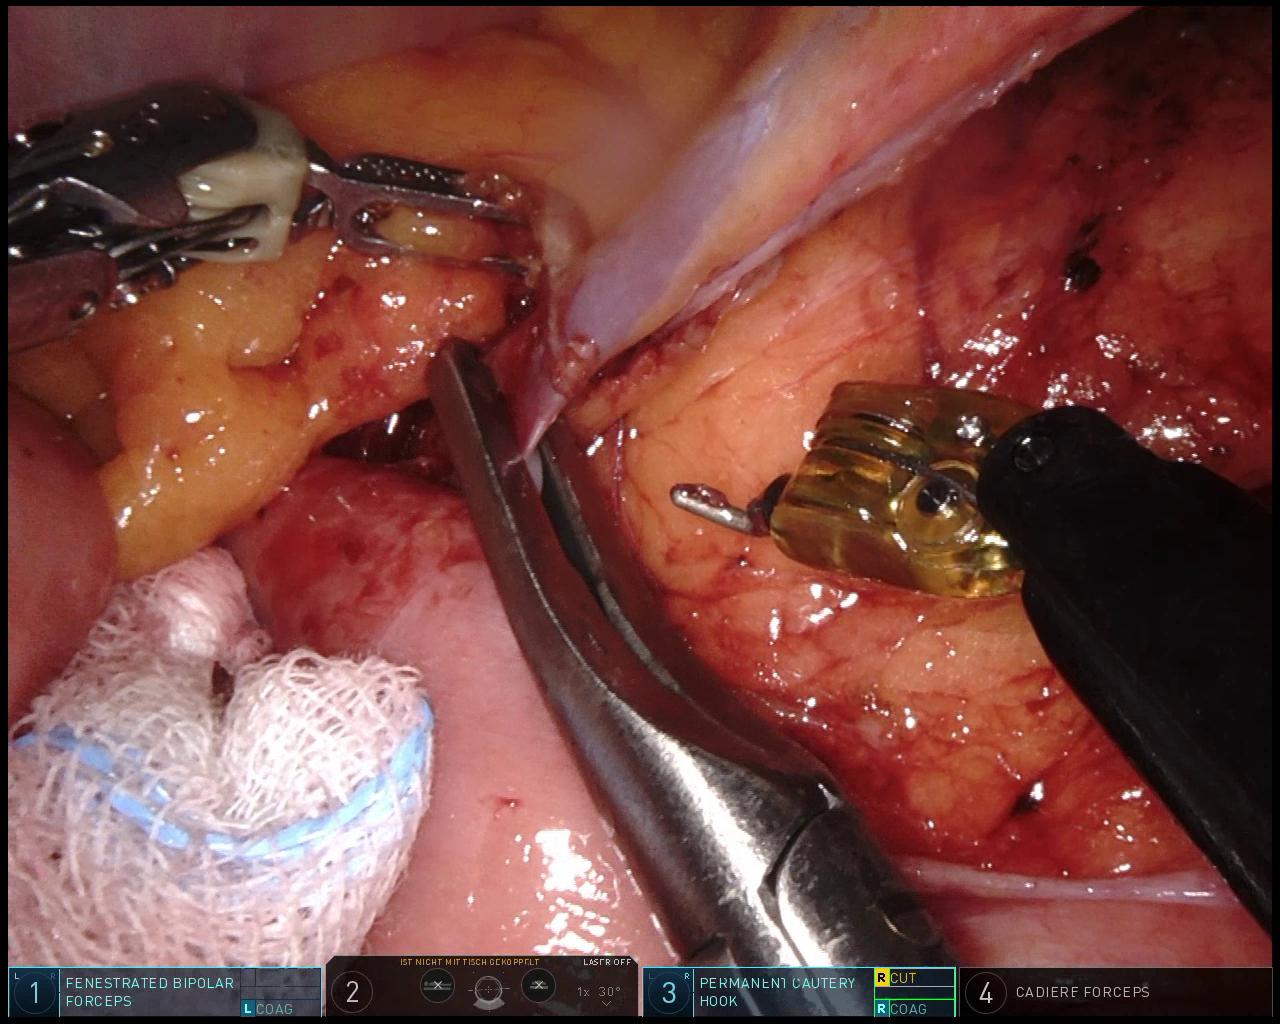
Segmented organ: intestinal_veins
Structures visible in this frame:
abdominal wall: no
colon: yes
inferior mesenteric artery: no
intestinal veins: yes
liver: no
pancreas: no
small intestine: yes
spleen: no
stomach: no
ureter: no
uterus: no
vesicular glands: no